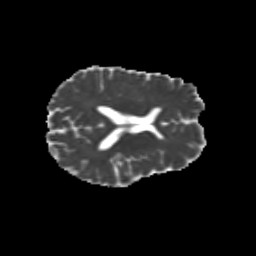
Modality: MD
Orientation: axial
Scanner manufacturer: siemens
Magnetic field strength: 3 T
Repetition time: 9.2 s
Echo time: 0.084 s